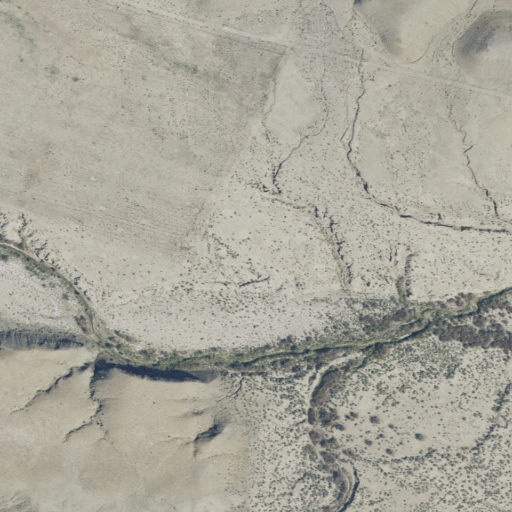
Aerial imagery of valley in Utah named South Wash containing only shrub